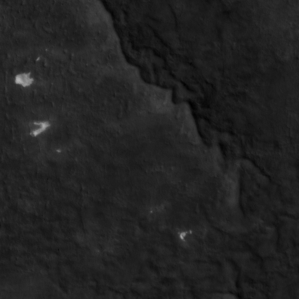
Label: non_frost